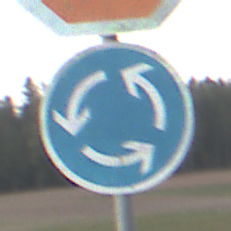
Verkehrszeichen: Kreisverkehr
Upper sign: Stop
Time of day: SunriseSunset
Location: Outdoor (Nature)
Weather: PartlyCloudy
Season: NotSpecified
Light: Natural